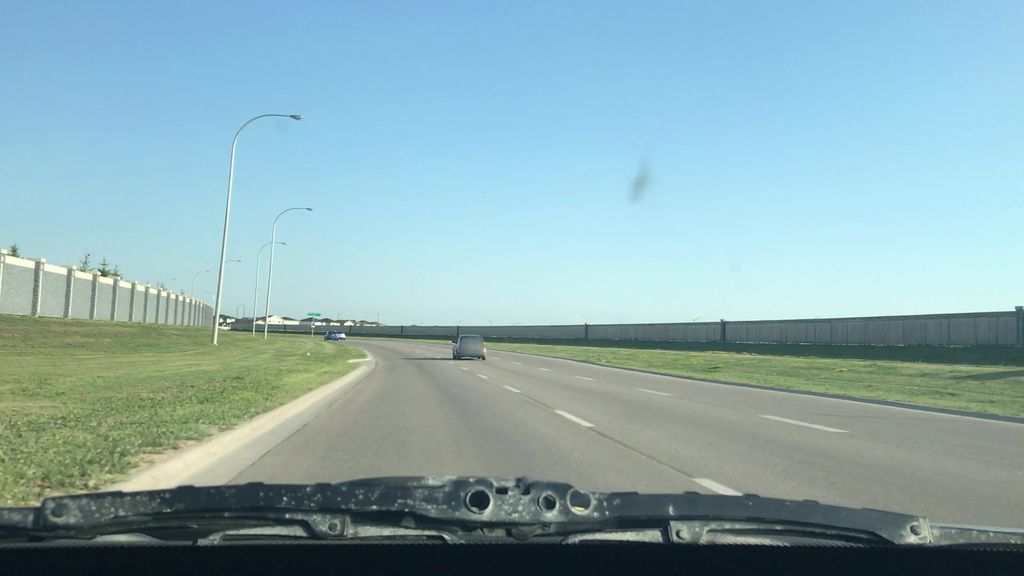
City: winnipeg